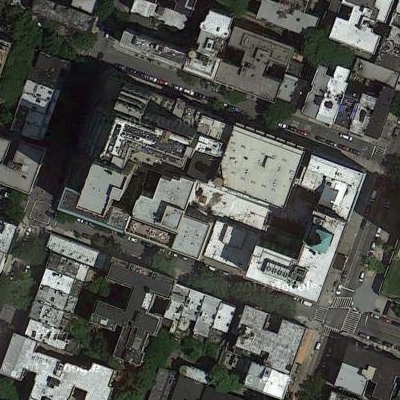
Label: cIndustry